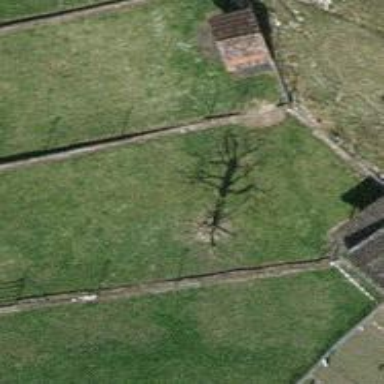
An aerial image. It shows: Single tag "natural: tree."